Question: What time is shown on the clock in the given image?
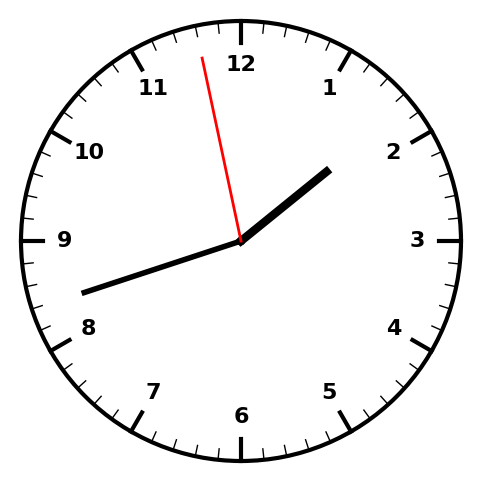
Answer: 01:41:58